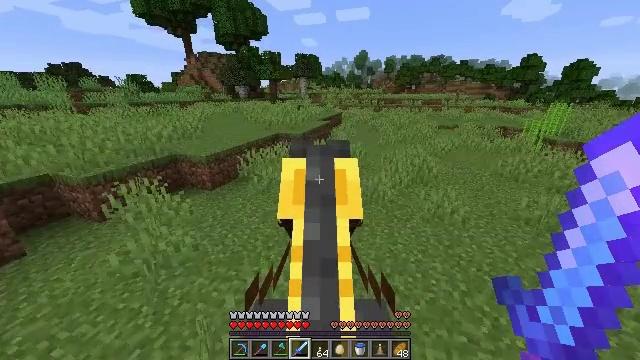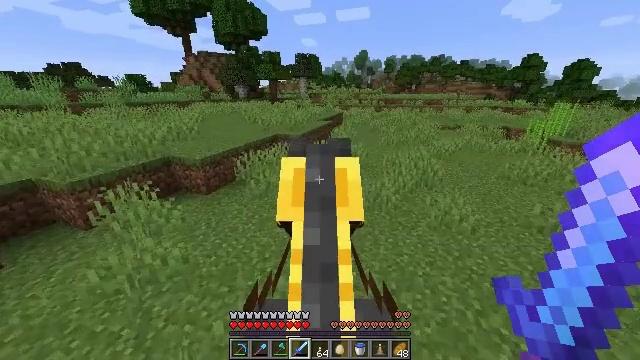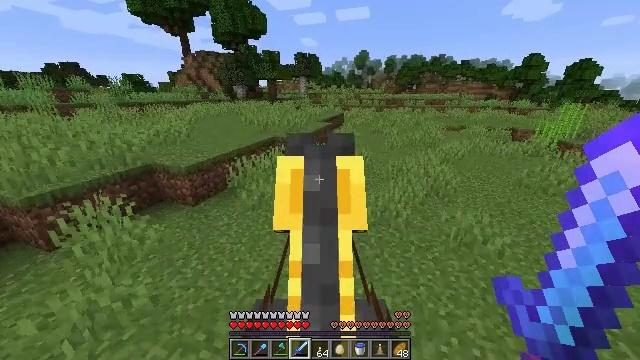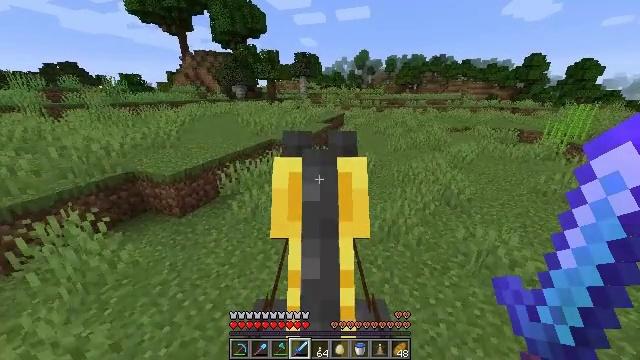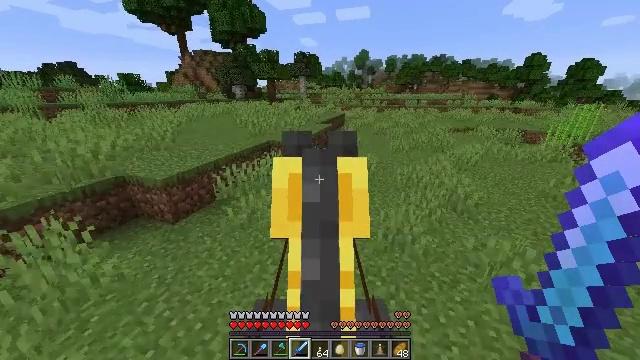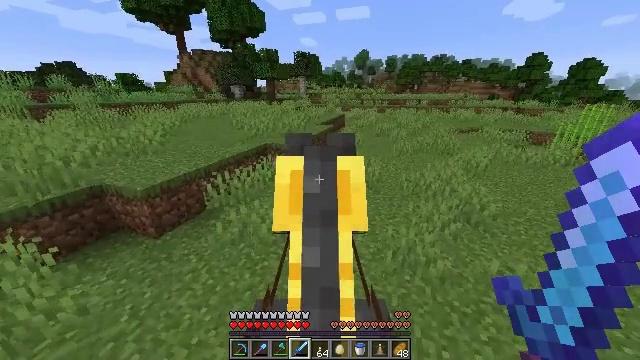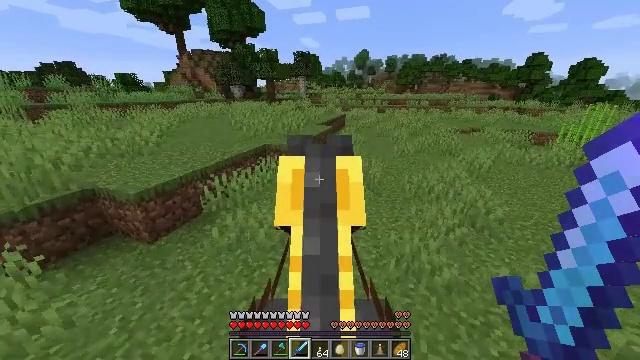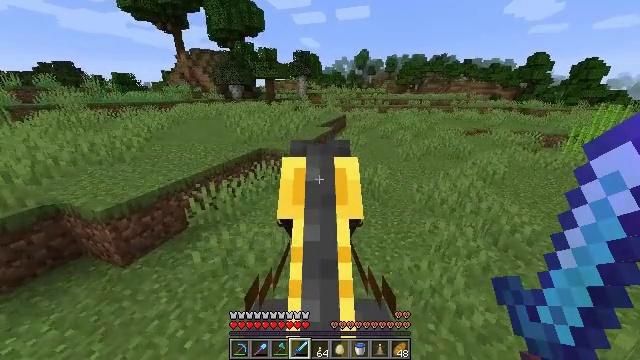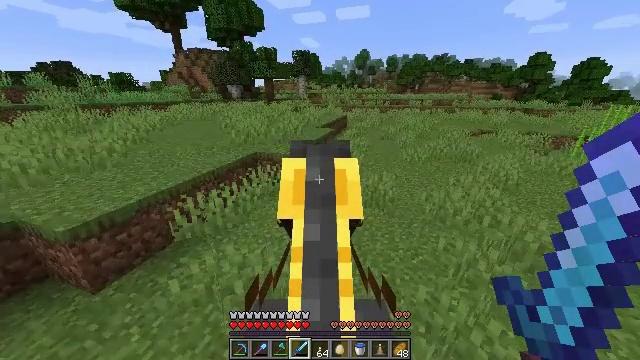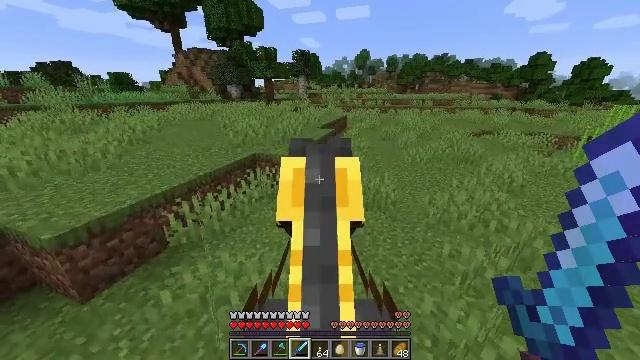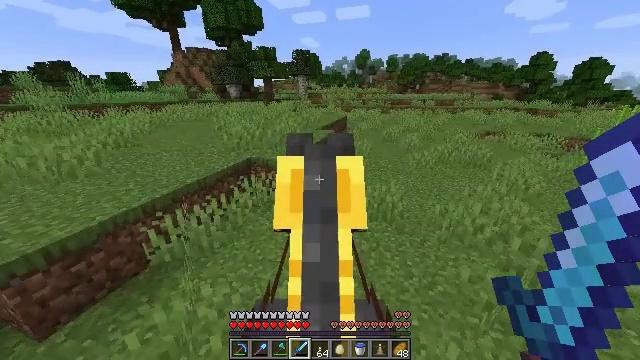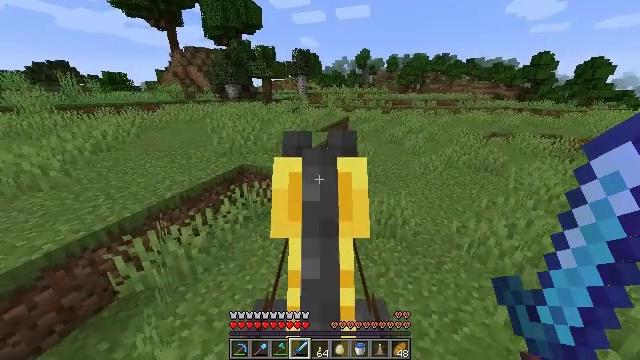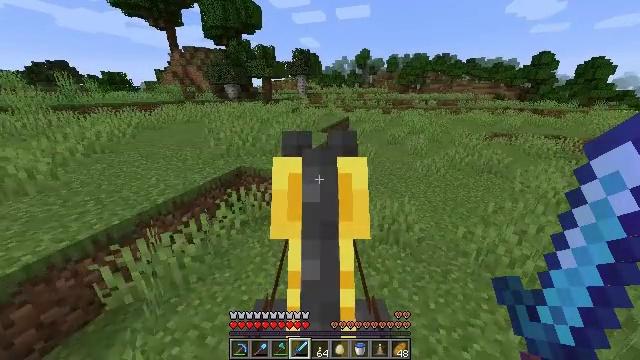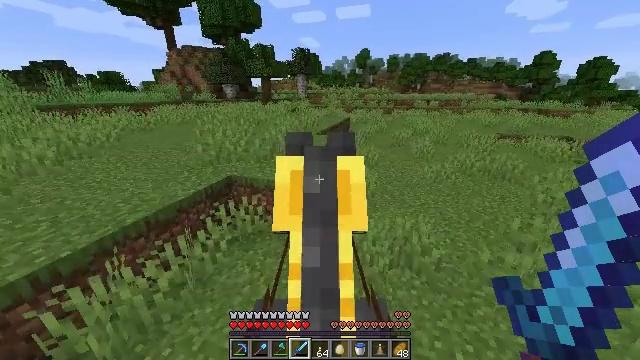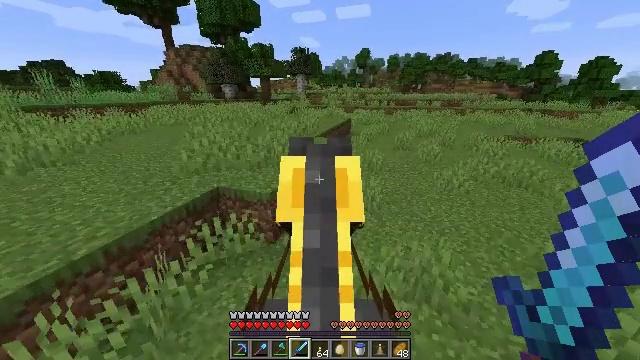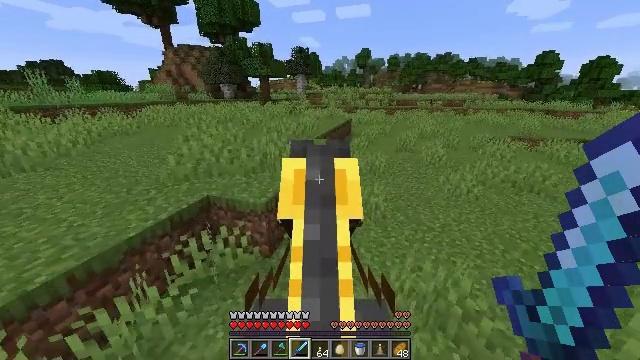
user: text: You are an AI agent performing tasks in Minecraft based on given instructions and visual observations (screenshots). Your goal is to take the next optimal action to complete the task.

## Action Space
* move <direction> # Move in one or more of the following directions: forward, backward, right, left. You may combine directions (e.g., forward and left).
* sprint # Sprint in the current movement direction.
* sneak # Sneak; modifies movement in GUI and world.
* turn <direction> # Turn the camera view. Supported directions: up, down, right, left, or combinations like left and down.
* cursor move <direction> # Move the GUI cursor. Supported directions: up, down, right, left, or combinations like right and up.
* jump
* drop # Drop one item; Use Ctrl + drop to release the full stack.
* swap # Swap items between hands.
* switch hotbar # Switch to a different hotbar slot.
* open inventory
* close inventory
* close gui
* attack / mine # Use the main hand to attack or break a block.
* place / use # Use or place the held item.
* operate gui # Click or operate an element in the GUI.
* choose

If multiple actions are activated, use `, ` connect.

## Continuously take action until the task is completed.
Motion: motion action
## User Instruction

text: Break the sandstone to collect.
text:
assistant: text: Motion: move forward, sprint
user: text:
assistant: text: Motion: move forward, sprint
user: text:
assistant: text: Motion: move forward, sprint
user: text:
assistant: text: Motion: move forward, sprint
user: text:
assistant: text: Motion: move forward, sprint
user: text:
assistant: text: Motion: move forward, sprint
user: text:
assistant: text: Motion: move forward, sprint
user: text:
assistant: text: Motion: move forward, sprint
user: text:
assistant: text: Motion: move forward, sprint
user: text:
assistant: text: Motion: move forward, sprint
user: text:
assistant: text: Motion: move forward, sprint
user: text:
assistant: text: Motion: move forward, sprint
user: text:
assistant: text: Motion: move forward, sprint
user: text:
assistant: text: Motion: move forward, sprint
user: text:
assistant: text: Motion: move forward, sprint
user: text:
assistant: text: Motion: move forward, sprint
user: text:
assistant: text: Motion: move forward, sprint
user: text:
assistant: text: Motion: move forward, sprint
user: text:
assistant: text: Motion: move forward, sprint
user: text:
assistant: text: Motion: move forward, sprint
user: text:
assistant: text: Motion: move forward, sprint
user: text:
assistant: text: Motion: move forward, sprint
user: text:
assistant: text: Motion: move forward, sprint
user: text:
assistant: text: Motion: move forward, sprint
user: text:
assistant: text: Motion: move forward, sprint
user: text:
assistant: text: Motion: move forward, sprint
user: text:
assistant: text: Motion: move forward, sprint
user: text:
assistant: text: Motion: move forward, sprint
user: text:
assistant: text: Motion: move forward, sprint
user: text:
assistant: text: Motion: move forward, sprint